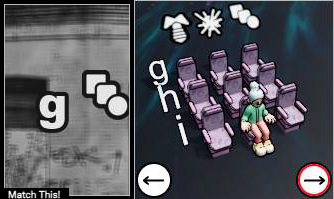
Task: seats
Answer: no